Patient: sex M, age 60
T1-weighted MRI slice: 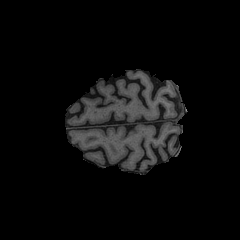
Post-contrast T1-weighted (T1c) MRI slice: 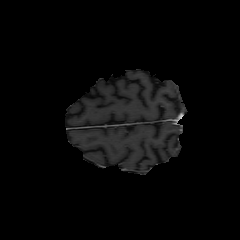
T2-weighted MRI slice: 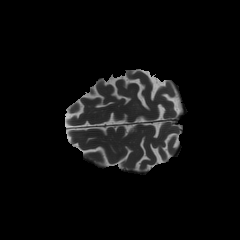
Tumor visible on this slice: no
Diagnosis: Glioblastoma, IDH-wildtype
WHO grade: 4